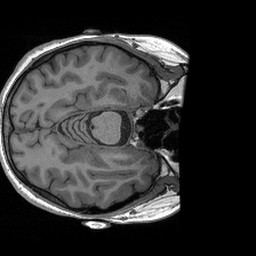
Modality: T1w
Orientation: axial
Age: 19
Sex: female
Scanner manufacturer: siemens
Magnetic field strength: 3 T
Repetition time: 2.4 s
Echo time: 0.00191 s